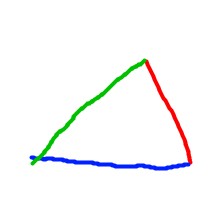
Shape: triangle